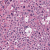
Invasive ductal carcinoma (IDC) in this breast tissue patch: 1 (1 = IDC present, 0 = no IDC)